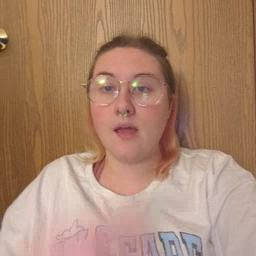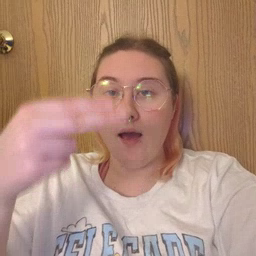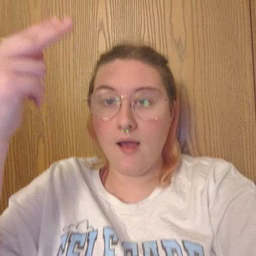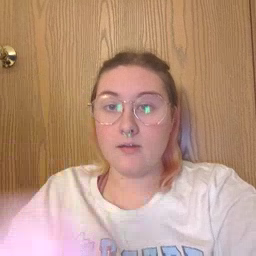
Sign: high